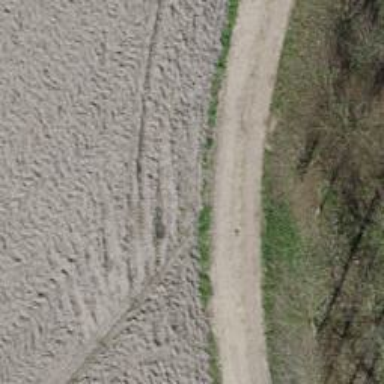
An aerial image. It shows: Agricultural track with grade2 tracktype suitable for agricultural vehicles.